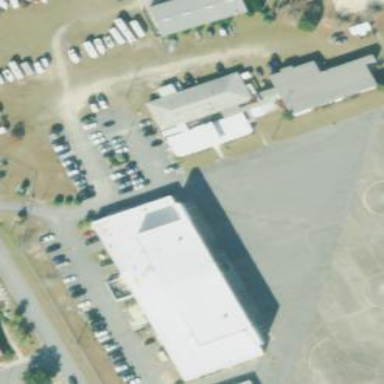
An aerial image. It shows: Hangar building at the airport.